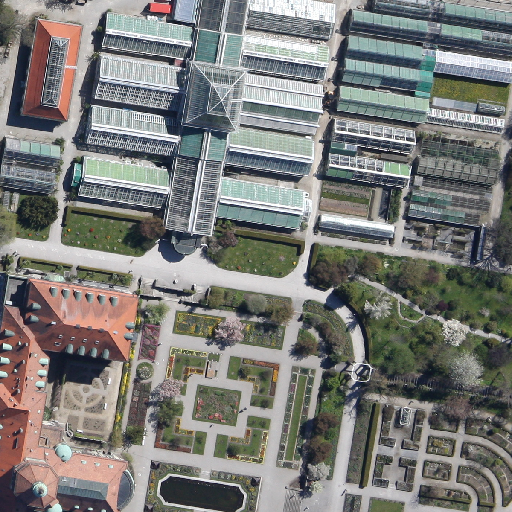
Referring expression: van